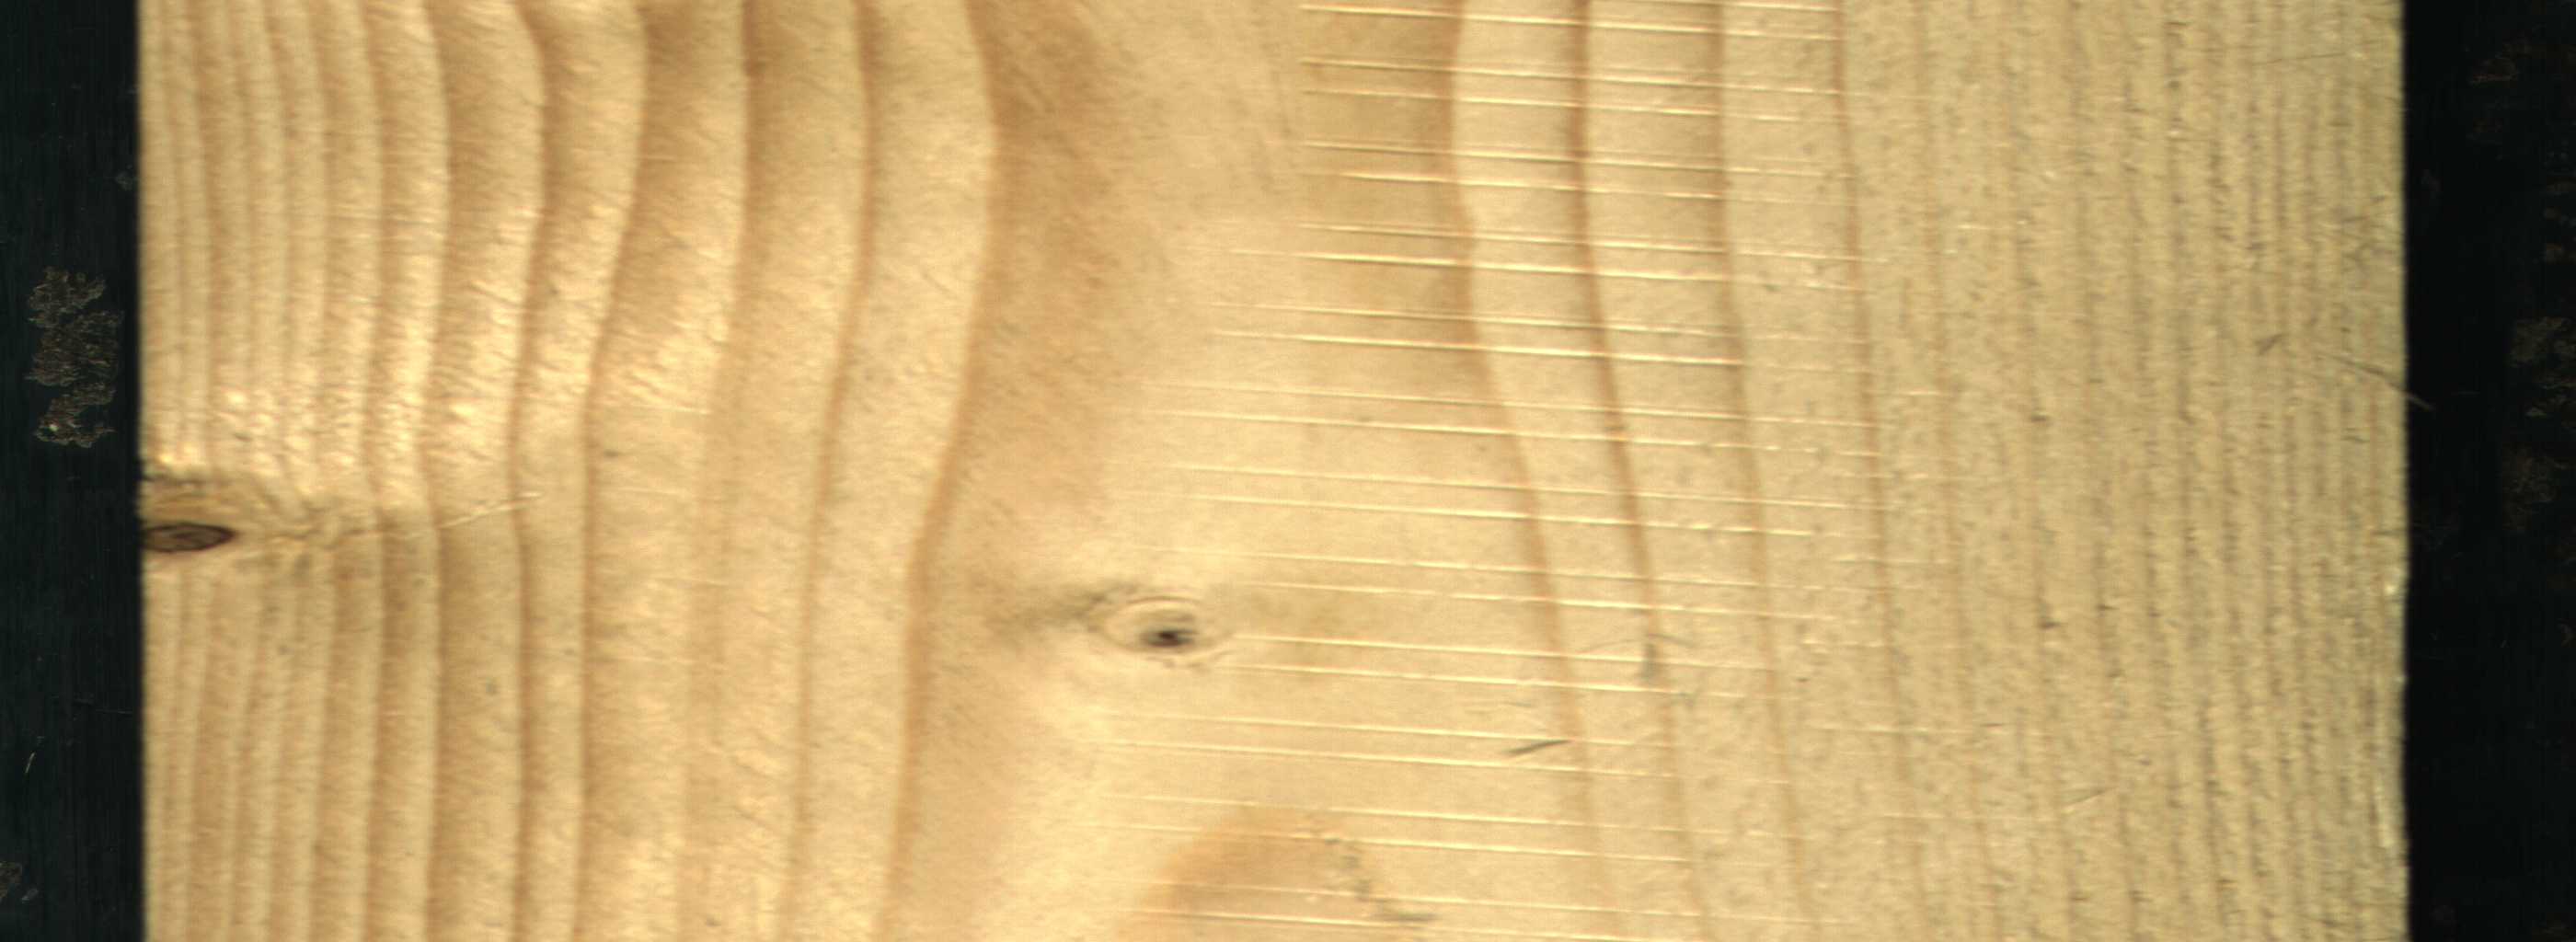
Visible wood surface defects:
Dead_Knot
Live_Knot